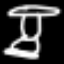
Label: hourglass